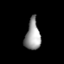
Tissue: lung
Cell type: Endothelial cells
Senescence score: 0.6572
Nuclear area (px): 448
Mean DAPI intensity: 153.446